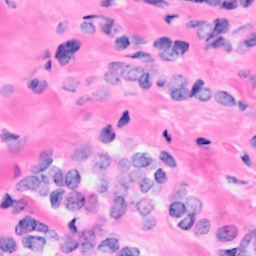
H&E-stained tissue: Breast